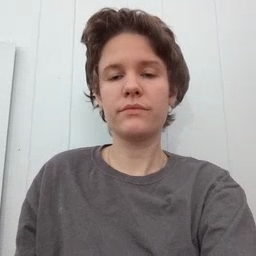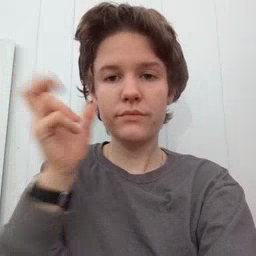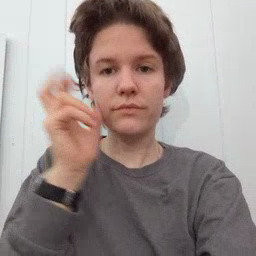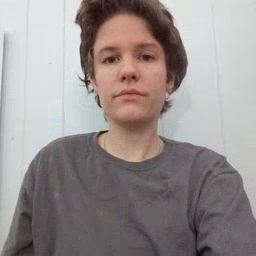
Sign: listen